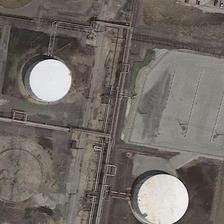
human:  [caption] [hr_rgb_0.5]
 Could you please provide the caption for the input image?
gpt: two white tanks are connected with many tubes .

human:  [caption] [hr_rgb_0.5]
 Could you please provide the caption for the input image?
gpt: two white, circle buildings are divided by complex pipes .

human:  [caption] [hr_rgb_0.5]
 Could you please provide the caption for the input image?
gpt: two big white jars and a parking lot nearby .

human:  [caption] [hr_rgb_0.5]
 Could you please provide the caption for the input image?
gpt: two tanks are next to many tubes and ground .

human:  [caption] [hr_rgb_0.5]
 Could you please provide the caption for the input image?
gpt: two storage tanks are semi-surrounded by some thin tubes .